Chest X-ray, PA view. Patient: 71 years old, sex M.
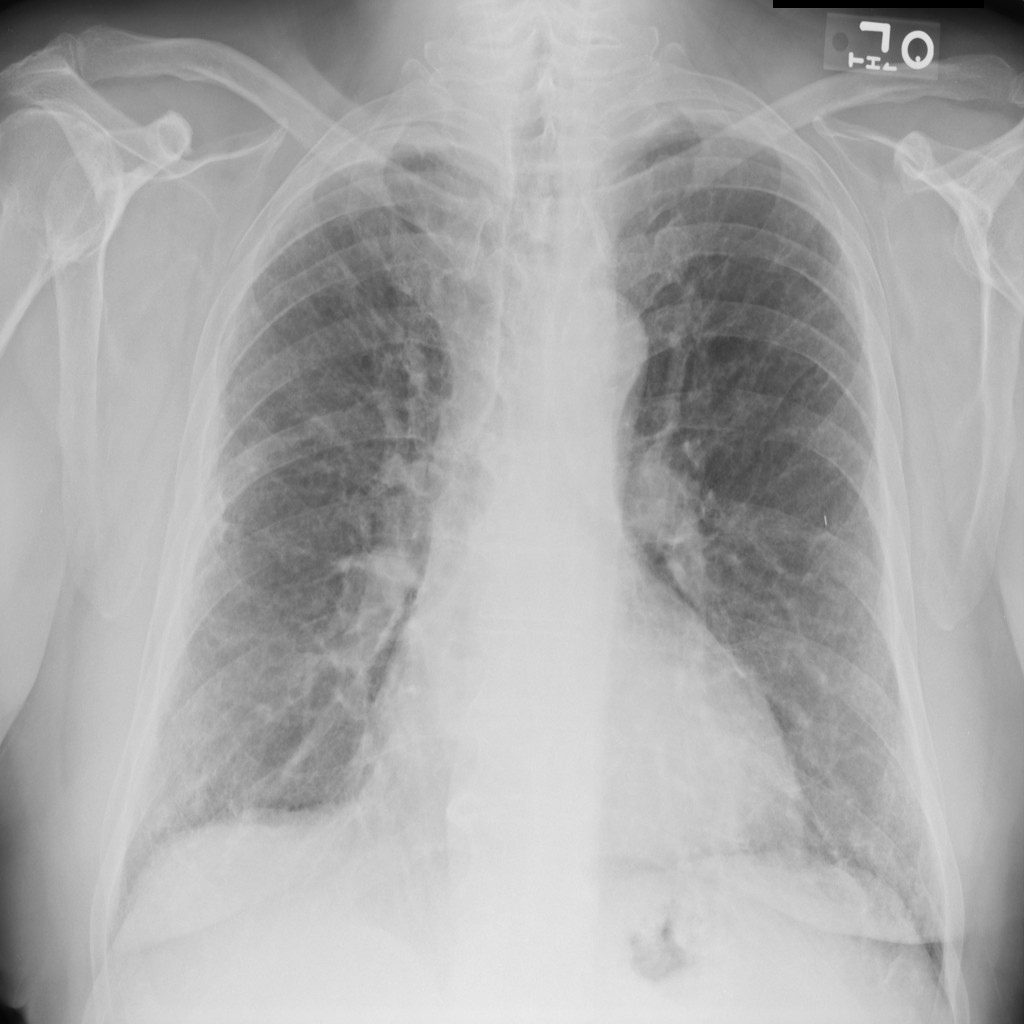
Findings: Fibrosis